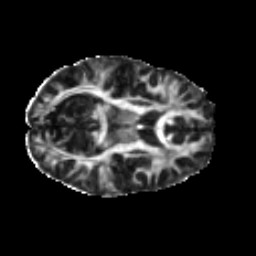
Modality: FA
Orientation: axial
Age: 26
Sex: female
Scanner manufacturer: ge
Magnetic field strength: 3 T
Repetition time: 7.8 s
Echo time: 0.0606 s